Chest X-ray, AP view. Patient: 9 years old, sex M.
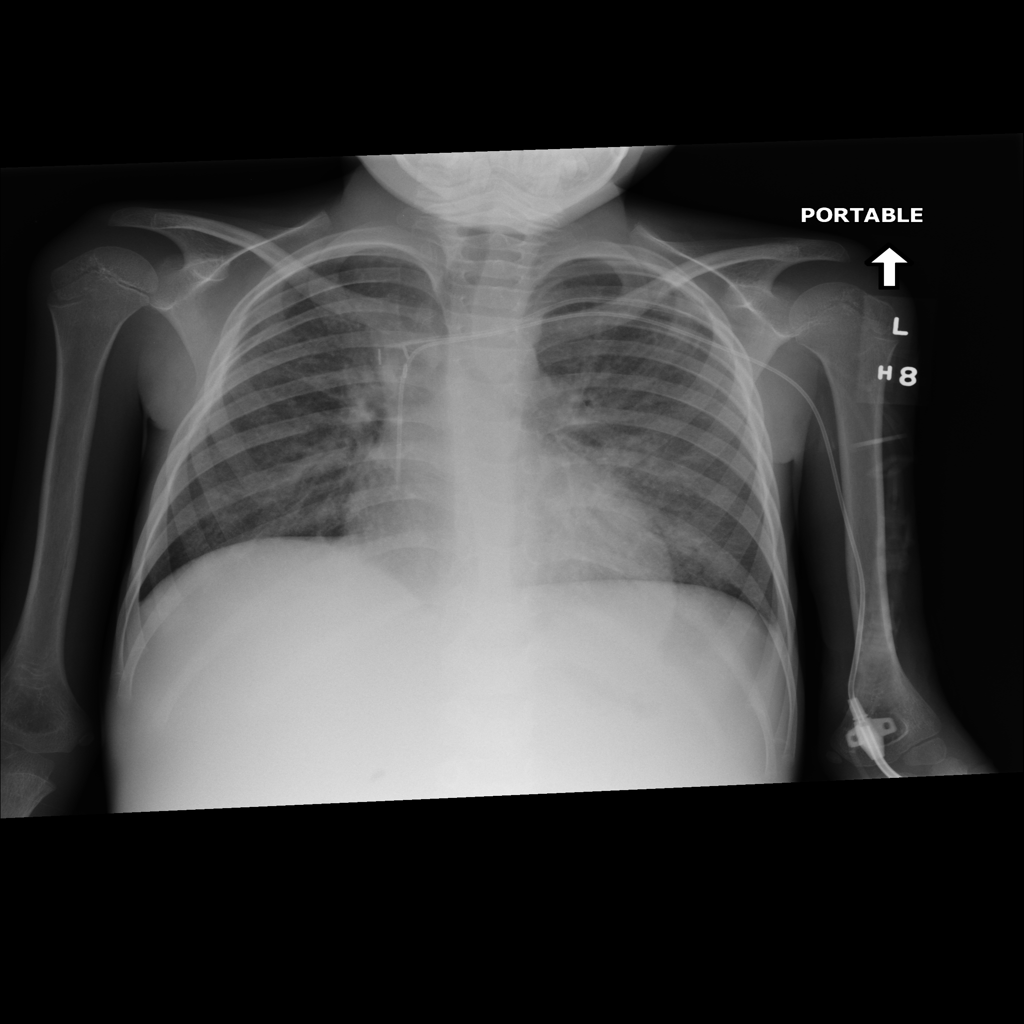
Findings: No Finding